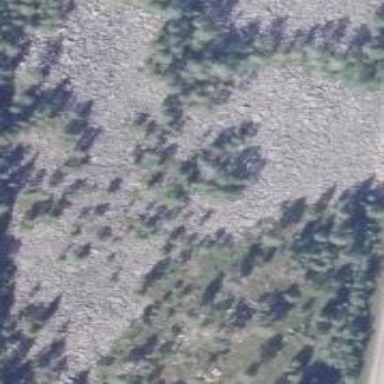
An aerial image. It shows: Natural scree.